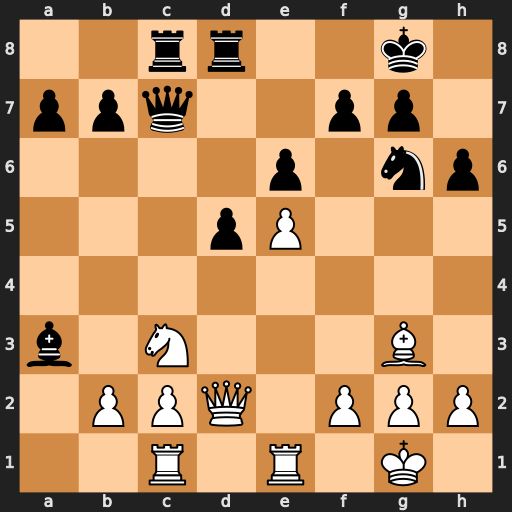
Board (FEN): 2rr2k1/ppq2pp1/4p1np/3pP3/8/b1N3B1/1PPQ1PPP/2R1R1K1
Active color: w
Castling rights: -
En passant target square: -
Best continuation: Nb5 Qc5 Nxa3